Question: Let us look at below HTML chunk,

Here, in the above chunk, we are using class for each div.
We can also replace 'classes' with 'CSS selectors'
'''
.first{
/* some styles */
}
.first:nth-child(1){
/* some styles */
}
.first div:nth-child(1){
/* some styles */
}
'''
The above CSS chunk can also satisfies our requirement
What is the best practice? Explain the conditions where we can use 'selectors' and 'classes'
thanks :)
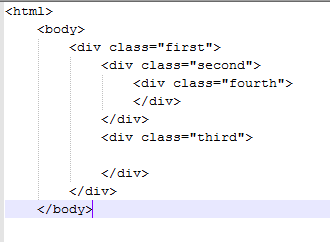
Answer: I think it's better to use CSS selectors style when the style is related to the position of elements and otherwise use classes.
For example, if a table's background of each line is related to their position, say, red for the first line, green for the second line, blue for the third line, red for the fourth line, and green for the sixth line and so on. It's better to use CSS selectors like ':nth-child(3n+1)' in this case so that you don't need to write the extra information like 'class='red'' in HTML which is a bad practice since it's hard to change if you want to use four colors later.
But if the background of the table lines are decided by their values, say, red for values less than 0, green for values greater than 0, and blue for 0. You may find it quite hard to express this in CSS selectors so adding 'class='lz0'' may be a wise thing to do.
In conclusion, bear it in mind that content and style should be decoupled. Use HTML for content and structure and use CSS for style.